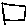
Label: square